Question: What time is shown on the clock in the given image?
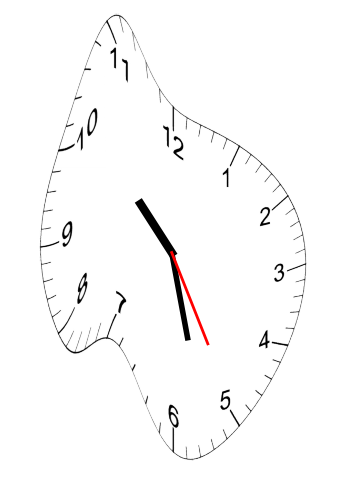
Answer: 10:27:25